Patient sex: M
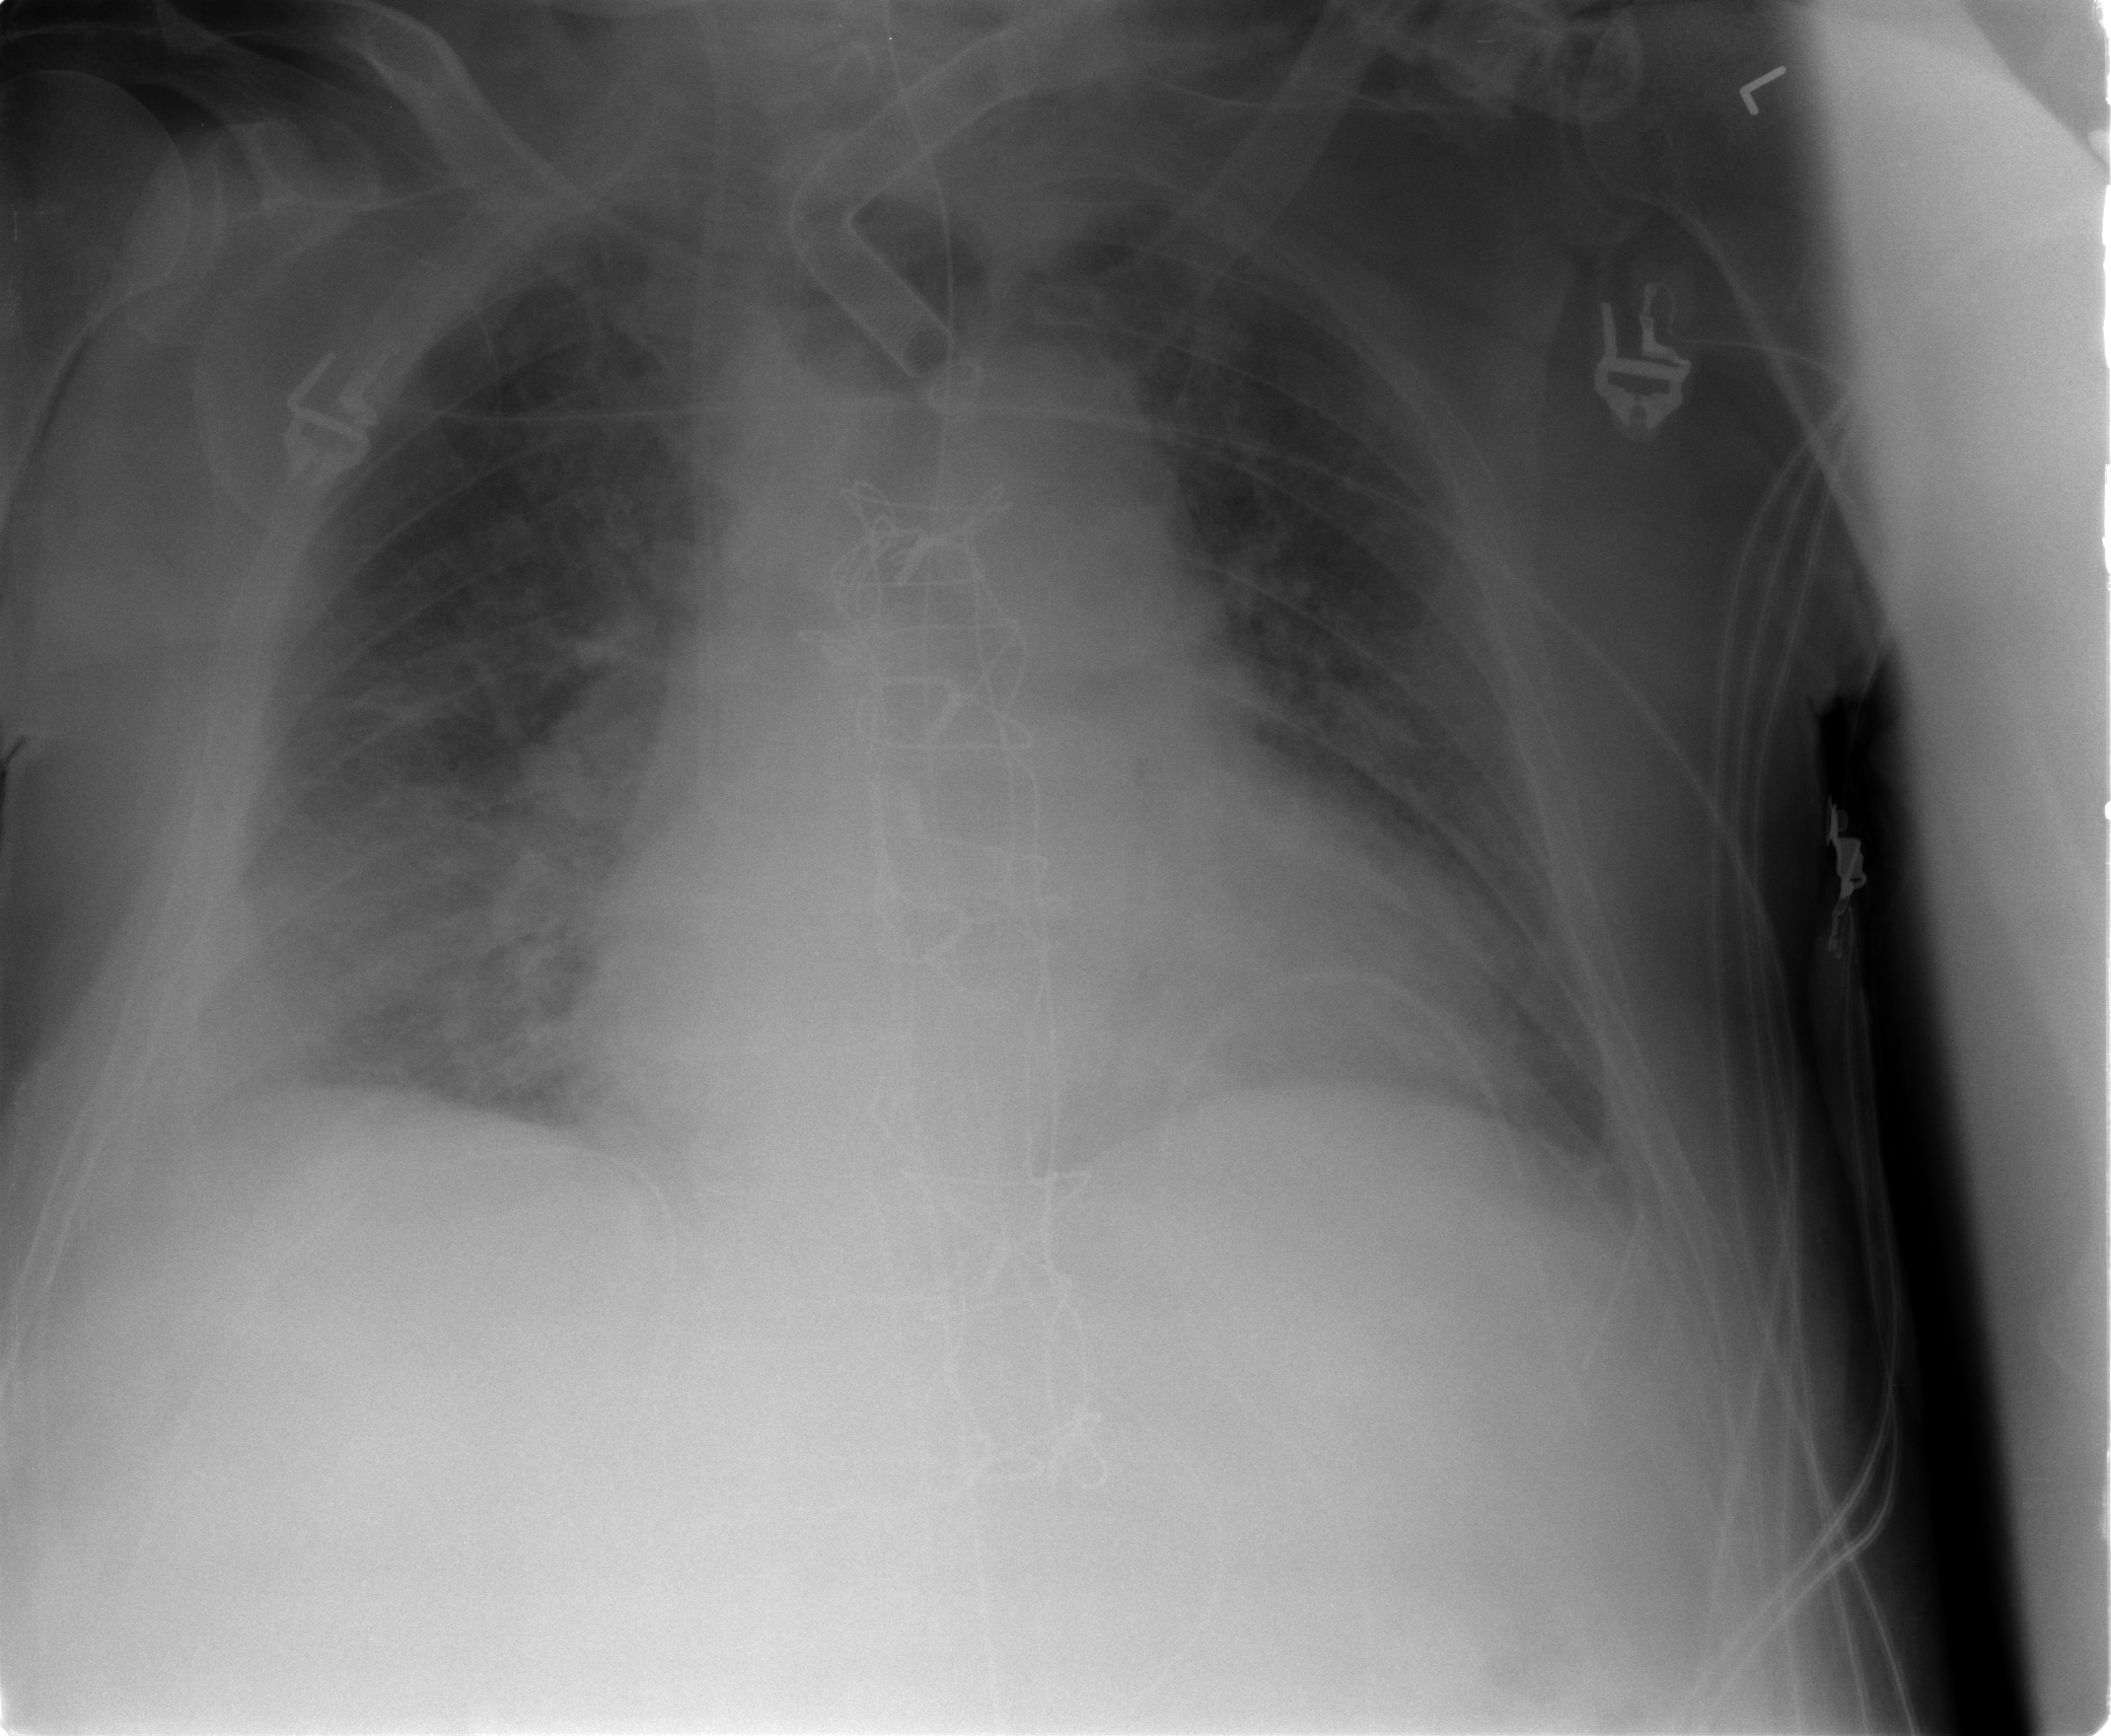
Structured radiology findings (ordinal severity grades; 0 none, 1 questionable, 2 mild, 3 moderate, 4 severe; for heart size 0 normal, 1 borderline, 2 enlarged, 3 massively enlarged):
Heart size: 2
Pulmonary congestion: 3
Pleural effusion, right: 2
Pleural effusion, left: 2
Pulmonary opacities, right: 2
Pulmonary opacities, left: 2
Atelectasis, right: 2
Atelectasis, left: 2